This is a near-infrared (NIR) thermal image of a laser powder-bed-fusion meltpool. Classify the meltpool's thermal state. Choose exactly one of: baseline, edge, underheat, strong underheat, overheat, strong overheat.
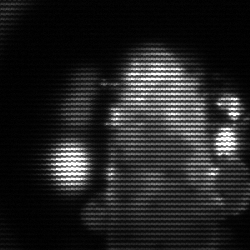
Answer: strong underheat